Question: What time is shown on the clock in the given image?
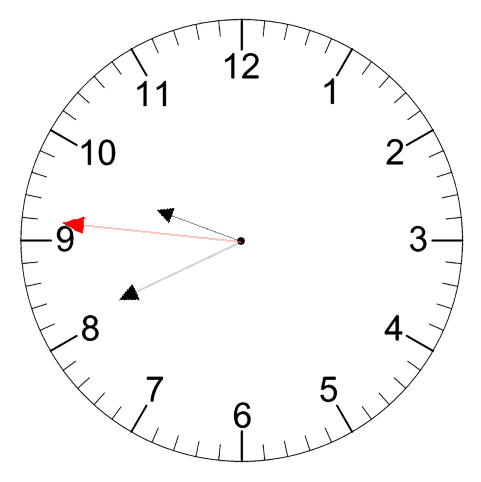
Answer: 09:40:46